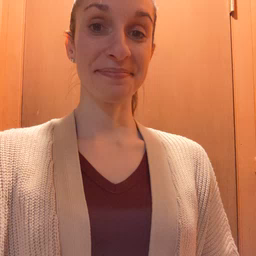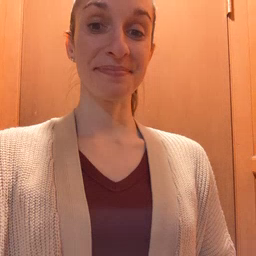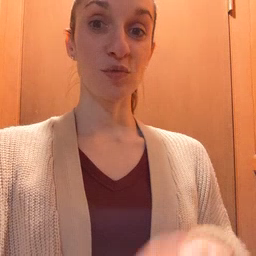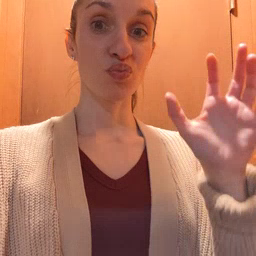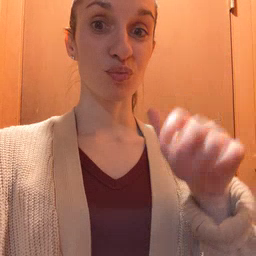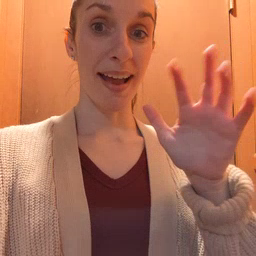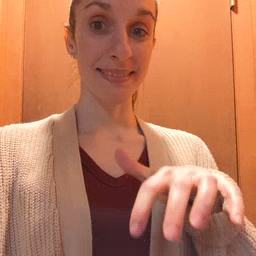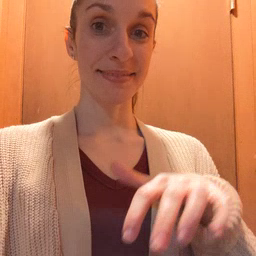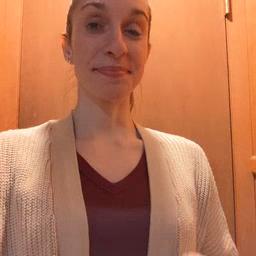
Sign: rain